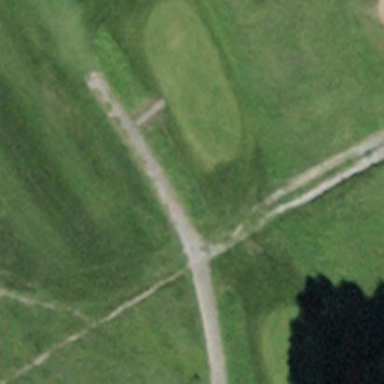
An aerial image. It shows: Golf tee.